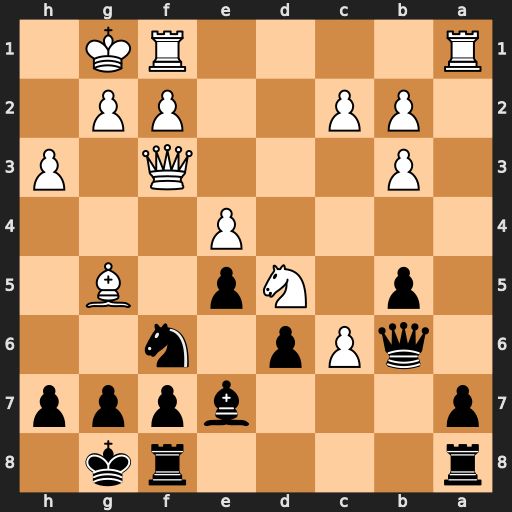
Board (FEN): r4rk1/p3bppp/1qPp1n2/1p1Np1B1/4P3/1P3Q1P/1PP2PP1/R4RK1
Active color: b
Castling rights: -
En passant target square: -
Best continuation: Nxd5 exd5 Bxg5